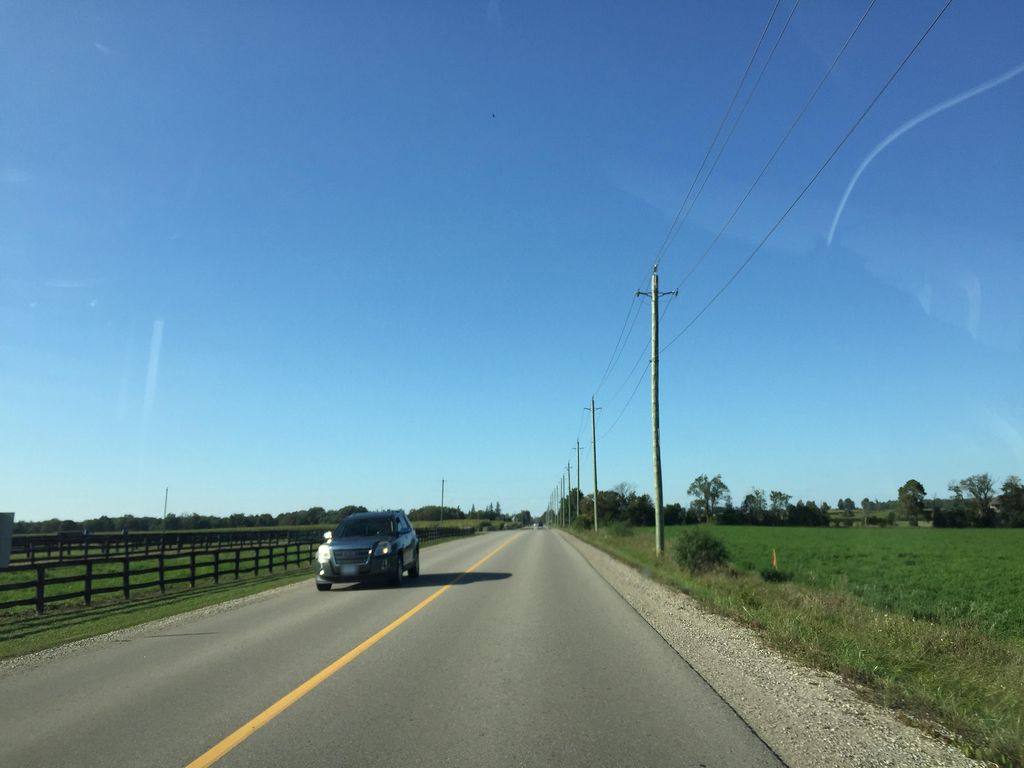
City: kitchener-waterloo